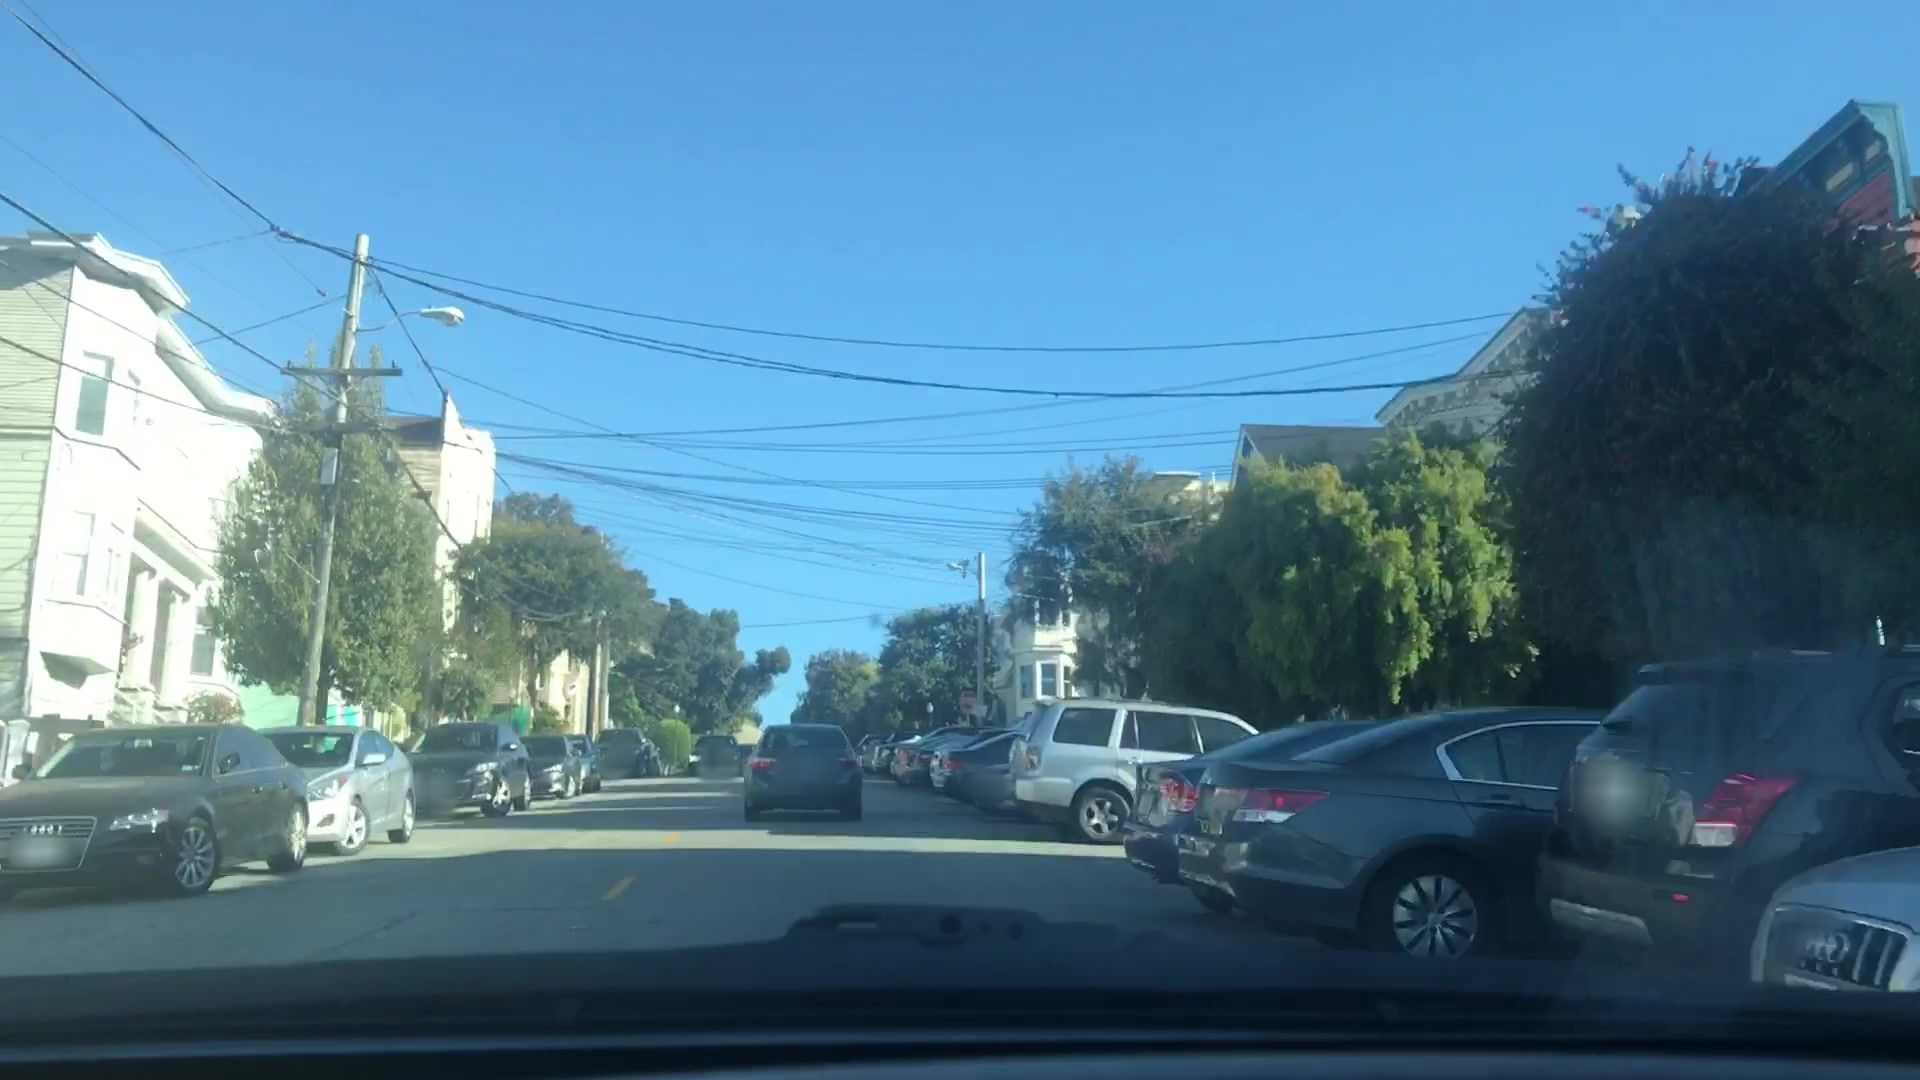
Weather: clear
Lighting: day
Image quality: good
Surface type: driving surface
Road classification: residential
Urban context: urban centre
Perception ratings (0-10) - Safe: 4.53, Lively: 7.79, Beautiful: 3.3, Boring: 5.76, Depressing: 1.25, Wealthy: 6.4